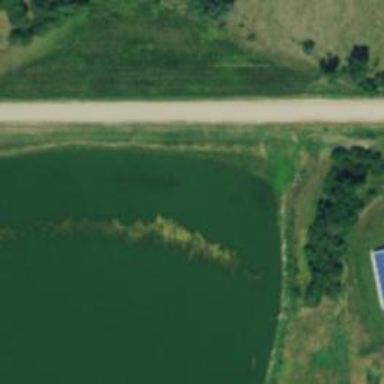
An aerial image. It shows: Reservoir.